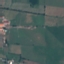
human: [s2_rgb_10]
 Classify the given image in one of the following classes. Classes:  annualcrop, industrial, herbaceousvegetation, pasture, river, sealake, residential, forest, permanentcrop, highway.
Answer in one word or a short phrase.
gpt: Pasture